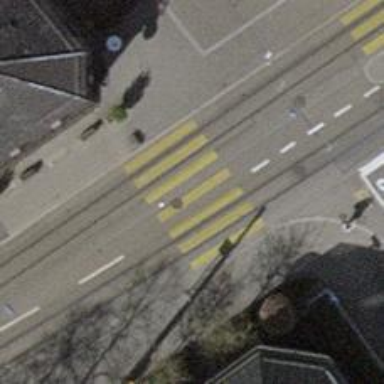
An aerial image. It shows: Uncontrolled zebra crossing with notable zebra markings.